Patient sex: F
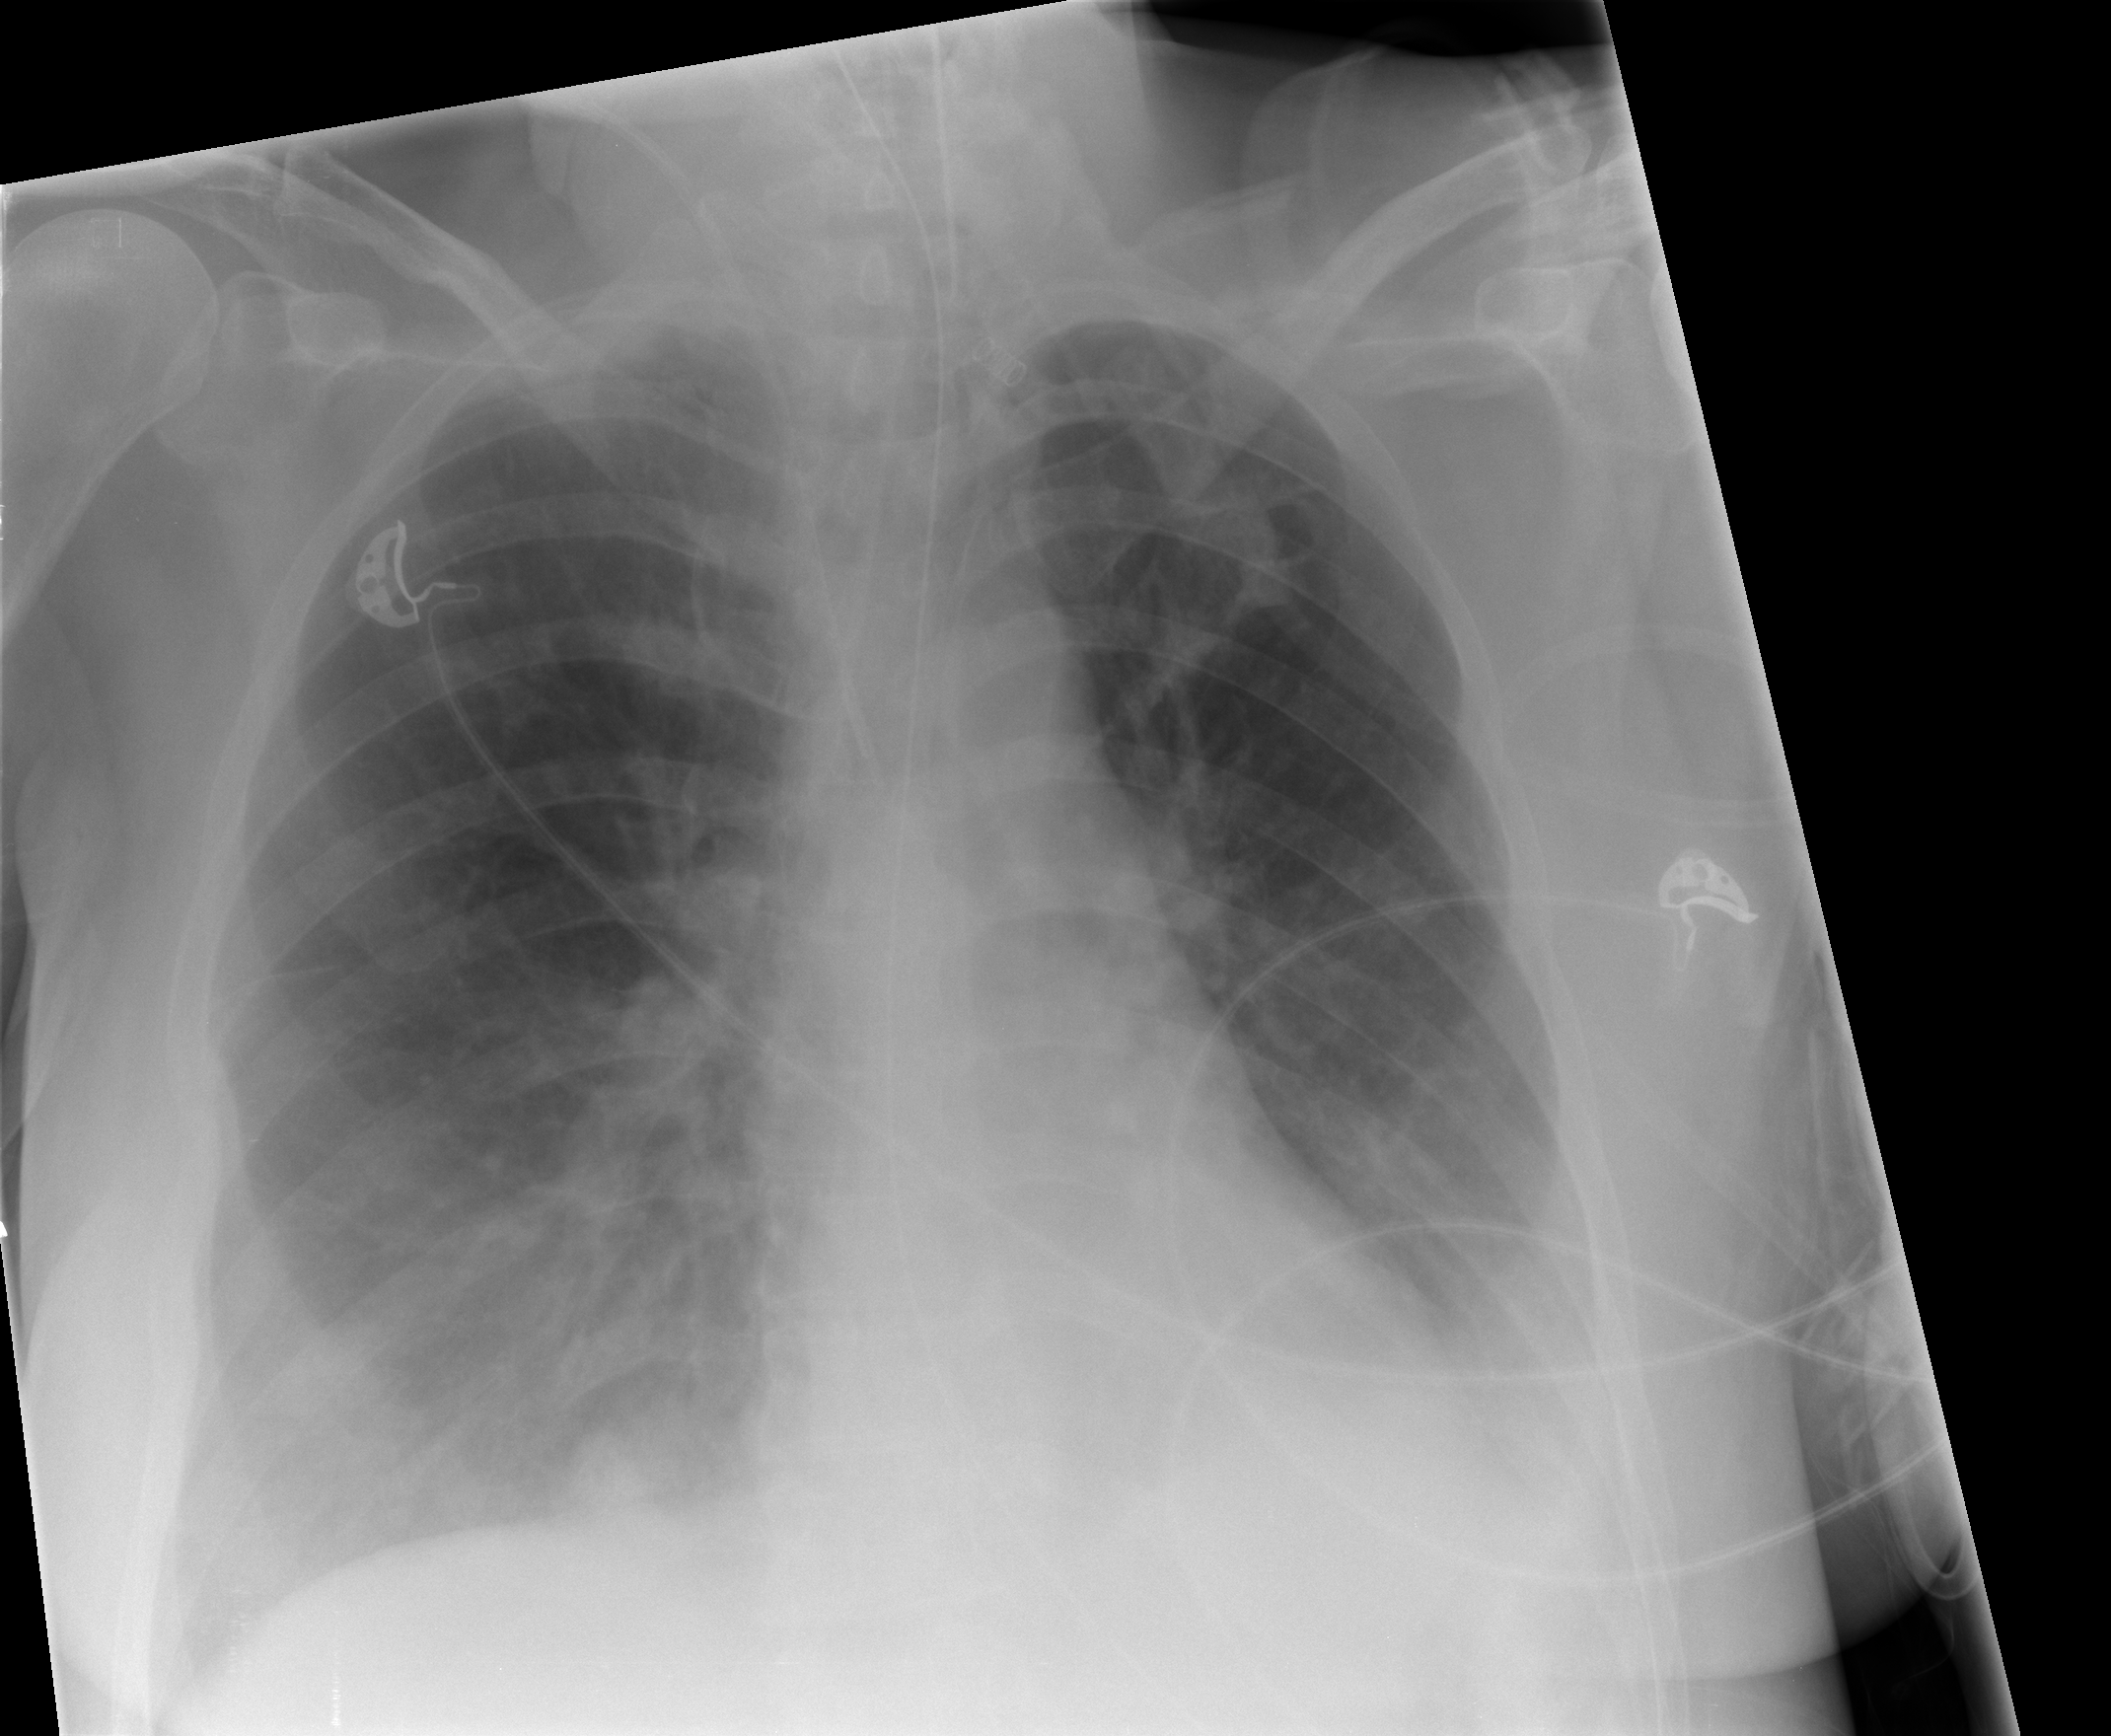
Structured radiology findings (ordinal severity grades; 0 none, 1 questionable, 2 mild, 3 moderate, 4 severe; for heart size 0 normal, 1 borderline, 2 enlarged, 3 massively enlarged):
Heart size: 0
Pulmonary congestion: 0
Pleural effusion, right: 2
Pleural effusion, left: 2
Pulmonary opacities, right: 1
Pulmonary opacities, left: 0
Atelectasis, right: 2
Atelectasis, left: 2